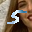
Label: 5